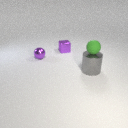
small green rubber sphere above large gray metal cylinder